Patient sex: F
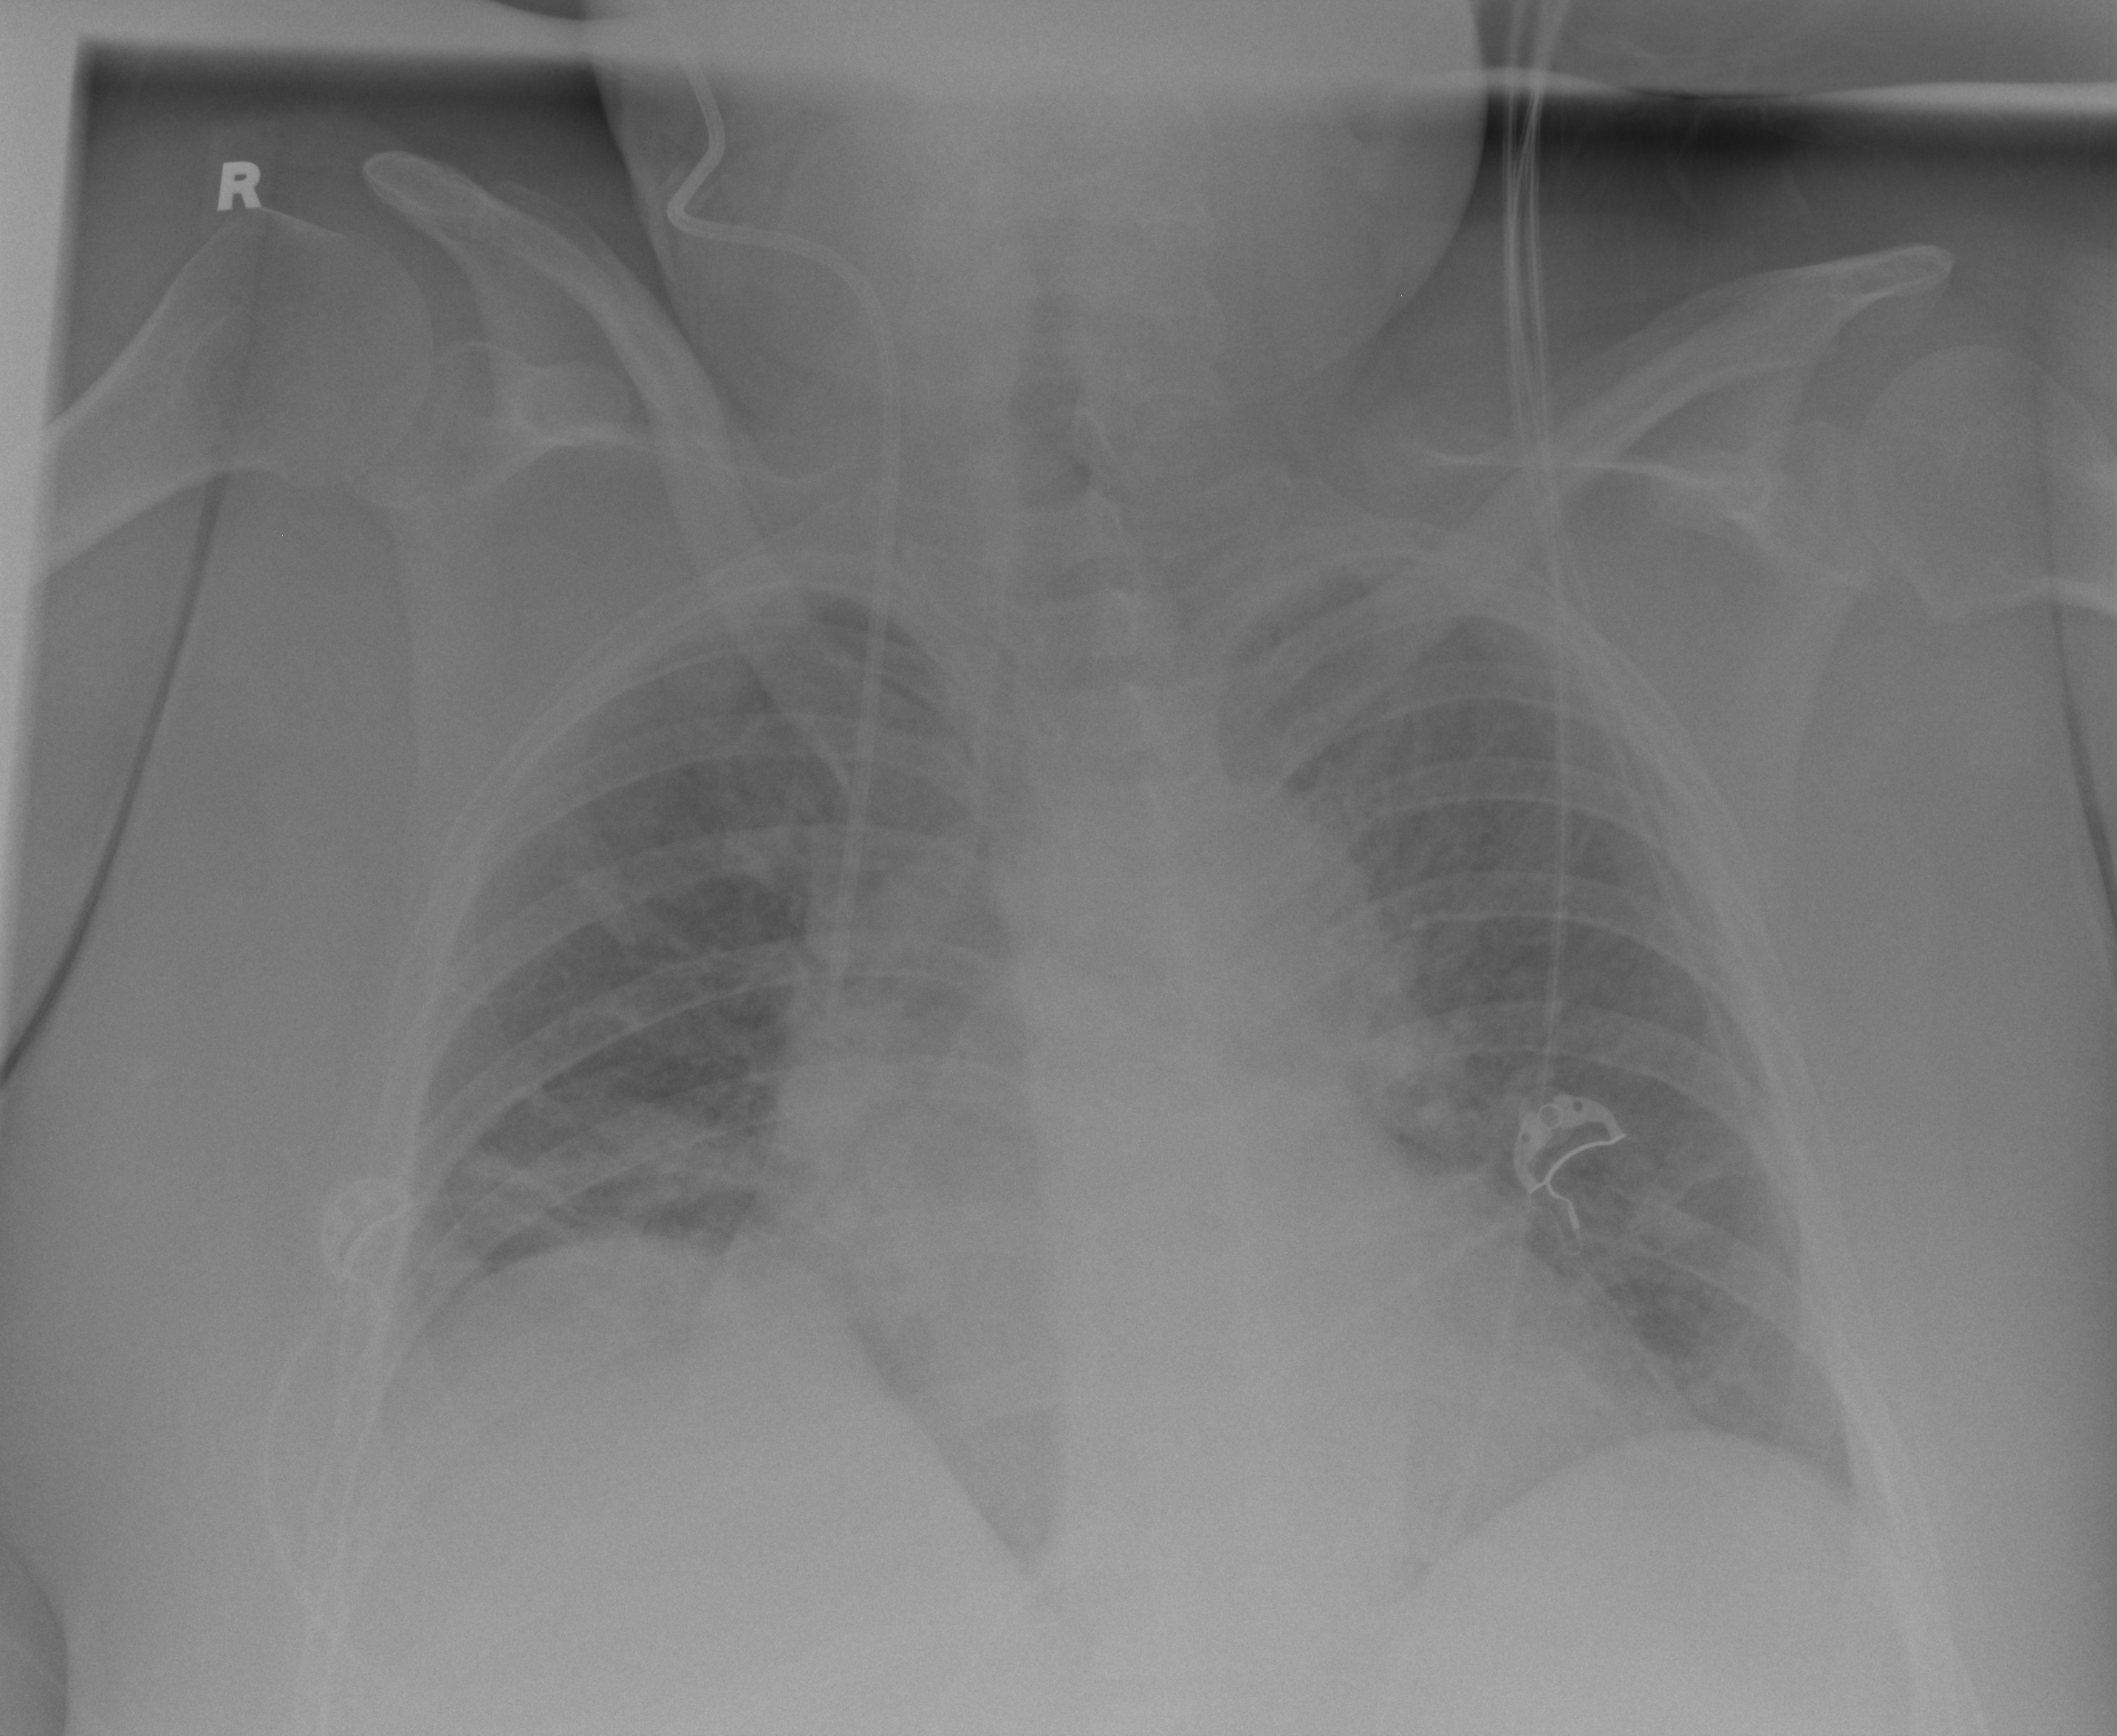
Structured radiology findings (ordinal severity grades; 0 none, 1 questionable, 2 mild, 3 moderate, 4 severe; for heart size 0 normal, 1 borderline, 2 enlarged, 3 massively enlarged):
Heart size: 2
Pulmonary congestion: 2
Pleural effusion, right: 1
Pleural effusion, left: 0
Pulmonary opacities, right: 2
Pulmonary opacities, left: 0
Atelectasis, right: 2
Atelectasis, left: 2